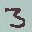
Label: 3